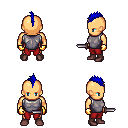
a pixel art fantasy rpg character, male body template, human, tanned skin, steel chest armor, red pants, blue mohawk hairstyle, gold gloves, maroon shoes, dagger, four views (front, back, left, right), 2x2 character sprite sheet, small pixel art, hard edges, no anti-aliasing